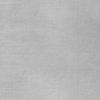
Label: dusty